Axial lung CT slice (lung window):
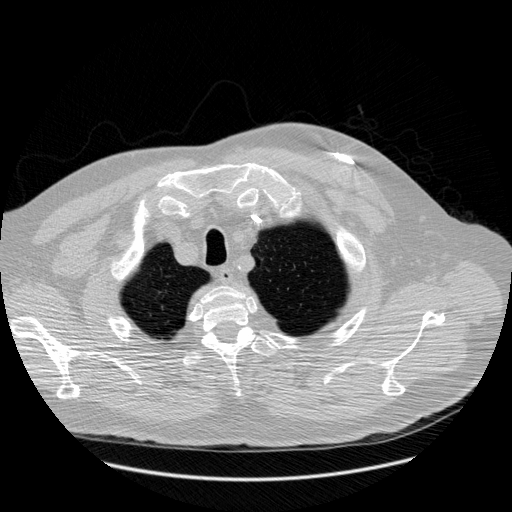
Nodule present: no